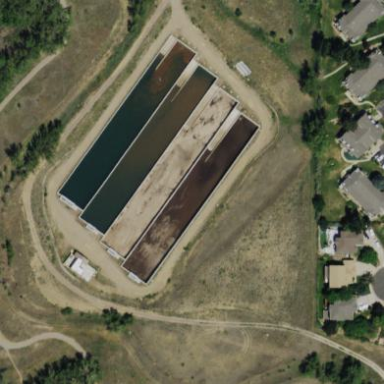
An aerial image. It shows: Storage tank that is man-made.